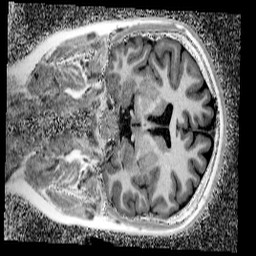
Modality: UNIT1_denoised
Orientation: coronal
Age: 12
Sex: female
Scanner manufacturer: siemens
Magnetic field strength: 3 T
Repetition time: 4 s
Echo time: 0.00299 s